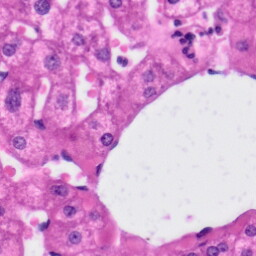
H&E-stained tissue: Liver